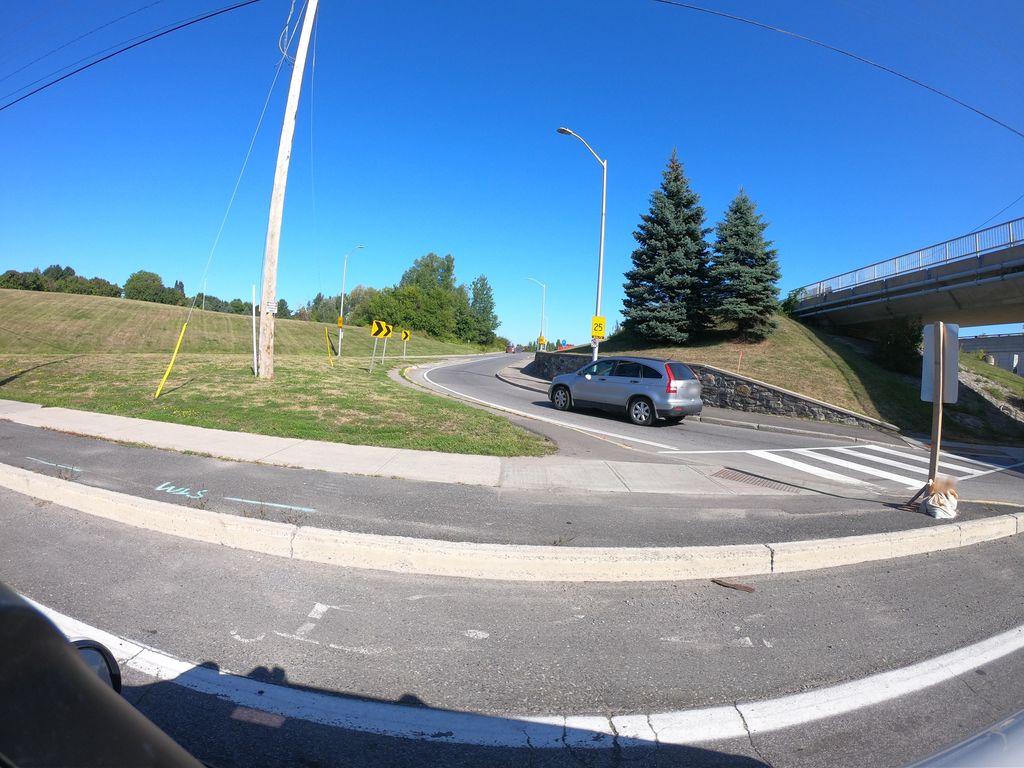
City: ottawa-gatineau